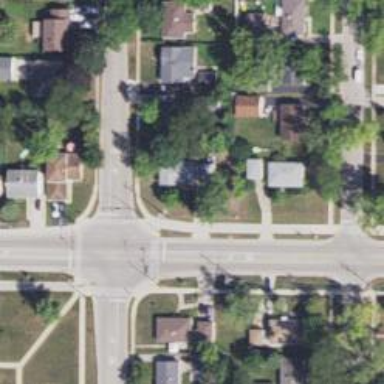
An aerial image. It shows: Crossing on the road.